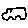
Label: car